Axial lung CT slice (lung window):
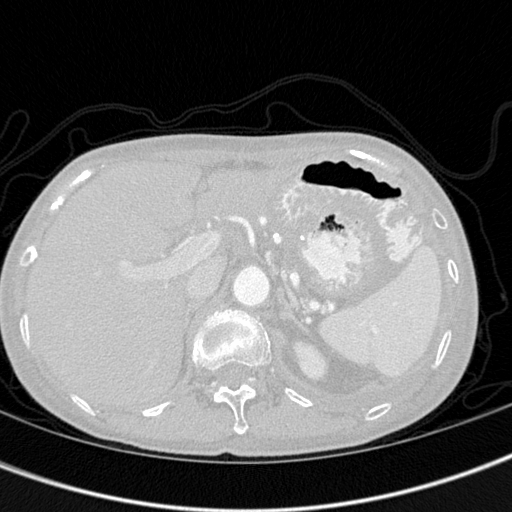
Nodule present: no